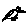
Label: bird